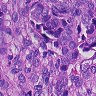
Metastatic tissue present: yes